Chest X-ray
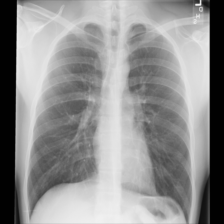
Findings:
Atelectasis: negative
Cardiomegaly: negative
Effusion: negative
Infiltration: negative
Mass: negative
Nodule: negative
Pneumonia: negative
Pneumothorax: negative
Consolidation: negative
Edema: negative
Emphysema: negative
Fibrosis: negative
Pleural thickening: negative
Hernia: negative